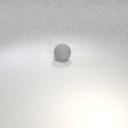
large gray rubber sphere